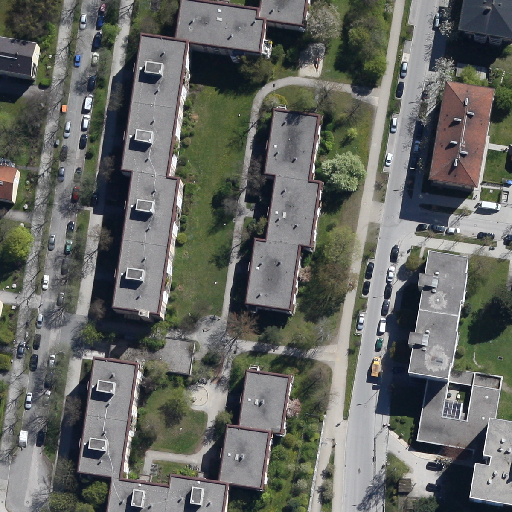
Referring expression: paved road along with tree